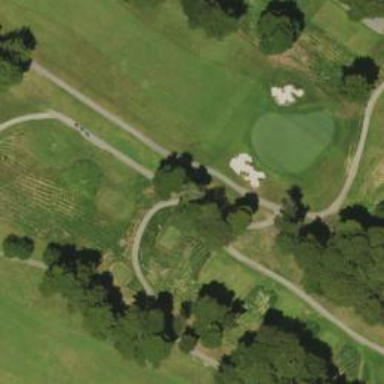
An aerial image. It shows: Service road used as golf cart path.